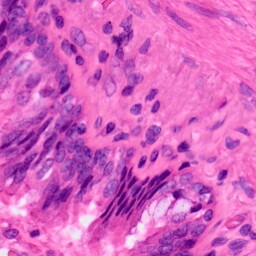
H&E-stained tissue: Lung